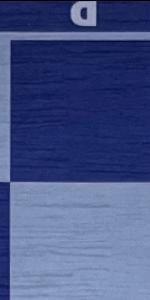
Label: Empty